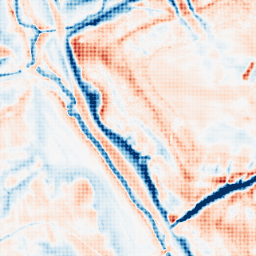
Category: edge_preserving
Decomposition family: guided
Decomposition parameters: radius: 8
eps: 0.1
Upsampling method: sinc_hamming
Upsampling parameters: scale: 8
kernel_size: 8
Upsampling scale: 8